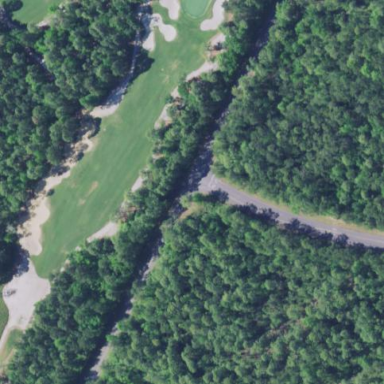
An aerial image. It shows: Grassy area designated as golf fairway.